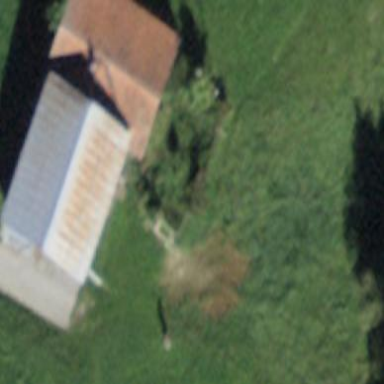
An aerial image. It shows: Farm building.